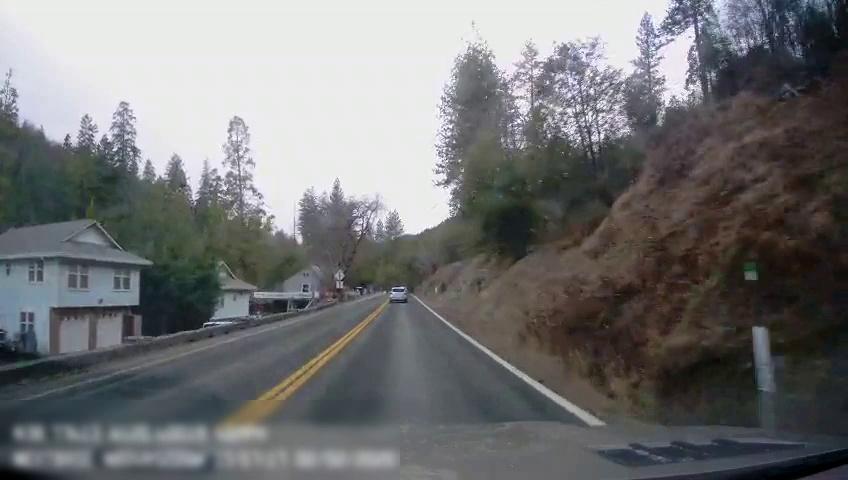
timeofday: Day
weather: Cloudy
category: Drivable Space
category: Vehicles | Car
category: Lanes | Current Lane
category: Lanes | Current Lane
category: Lanes | Opposite Lane